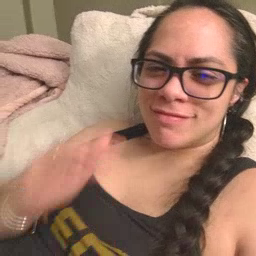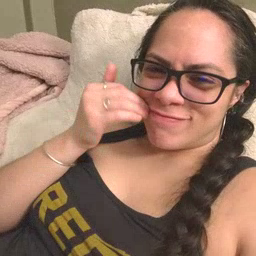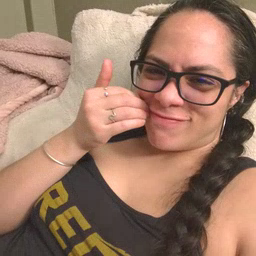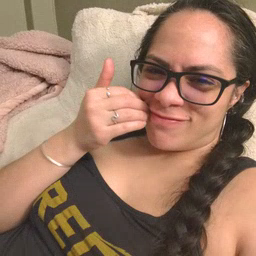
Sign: smile